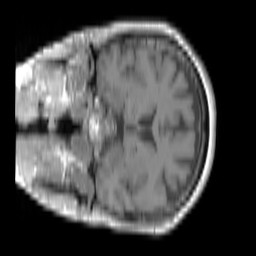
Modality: T1w
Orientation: coronal
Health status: ill
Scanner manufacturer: siemens
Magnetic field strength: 3 T
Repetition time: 0.4 s
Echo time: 0.00246 s